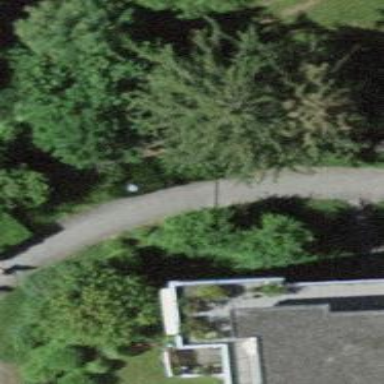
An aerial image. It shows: Path made of paving stones.